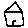
Label: house